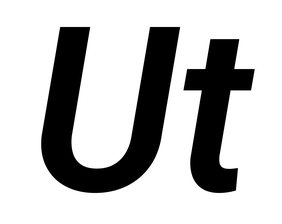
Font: Roboto-Italic_SemiBold_Italic